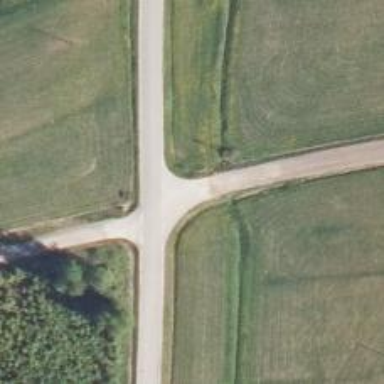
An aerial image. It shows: Road with "give way" sign.